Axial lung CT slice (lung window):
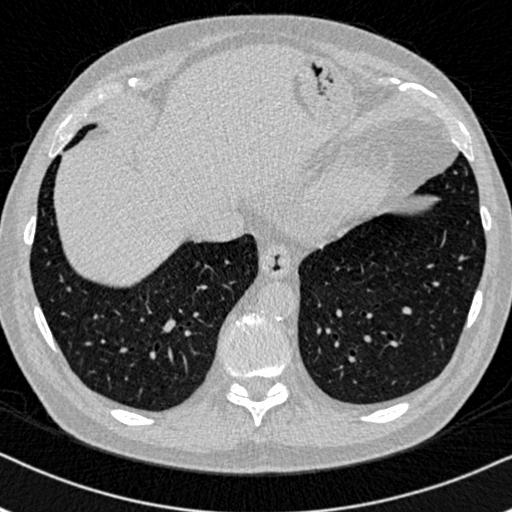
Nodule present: no